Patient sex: M
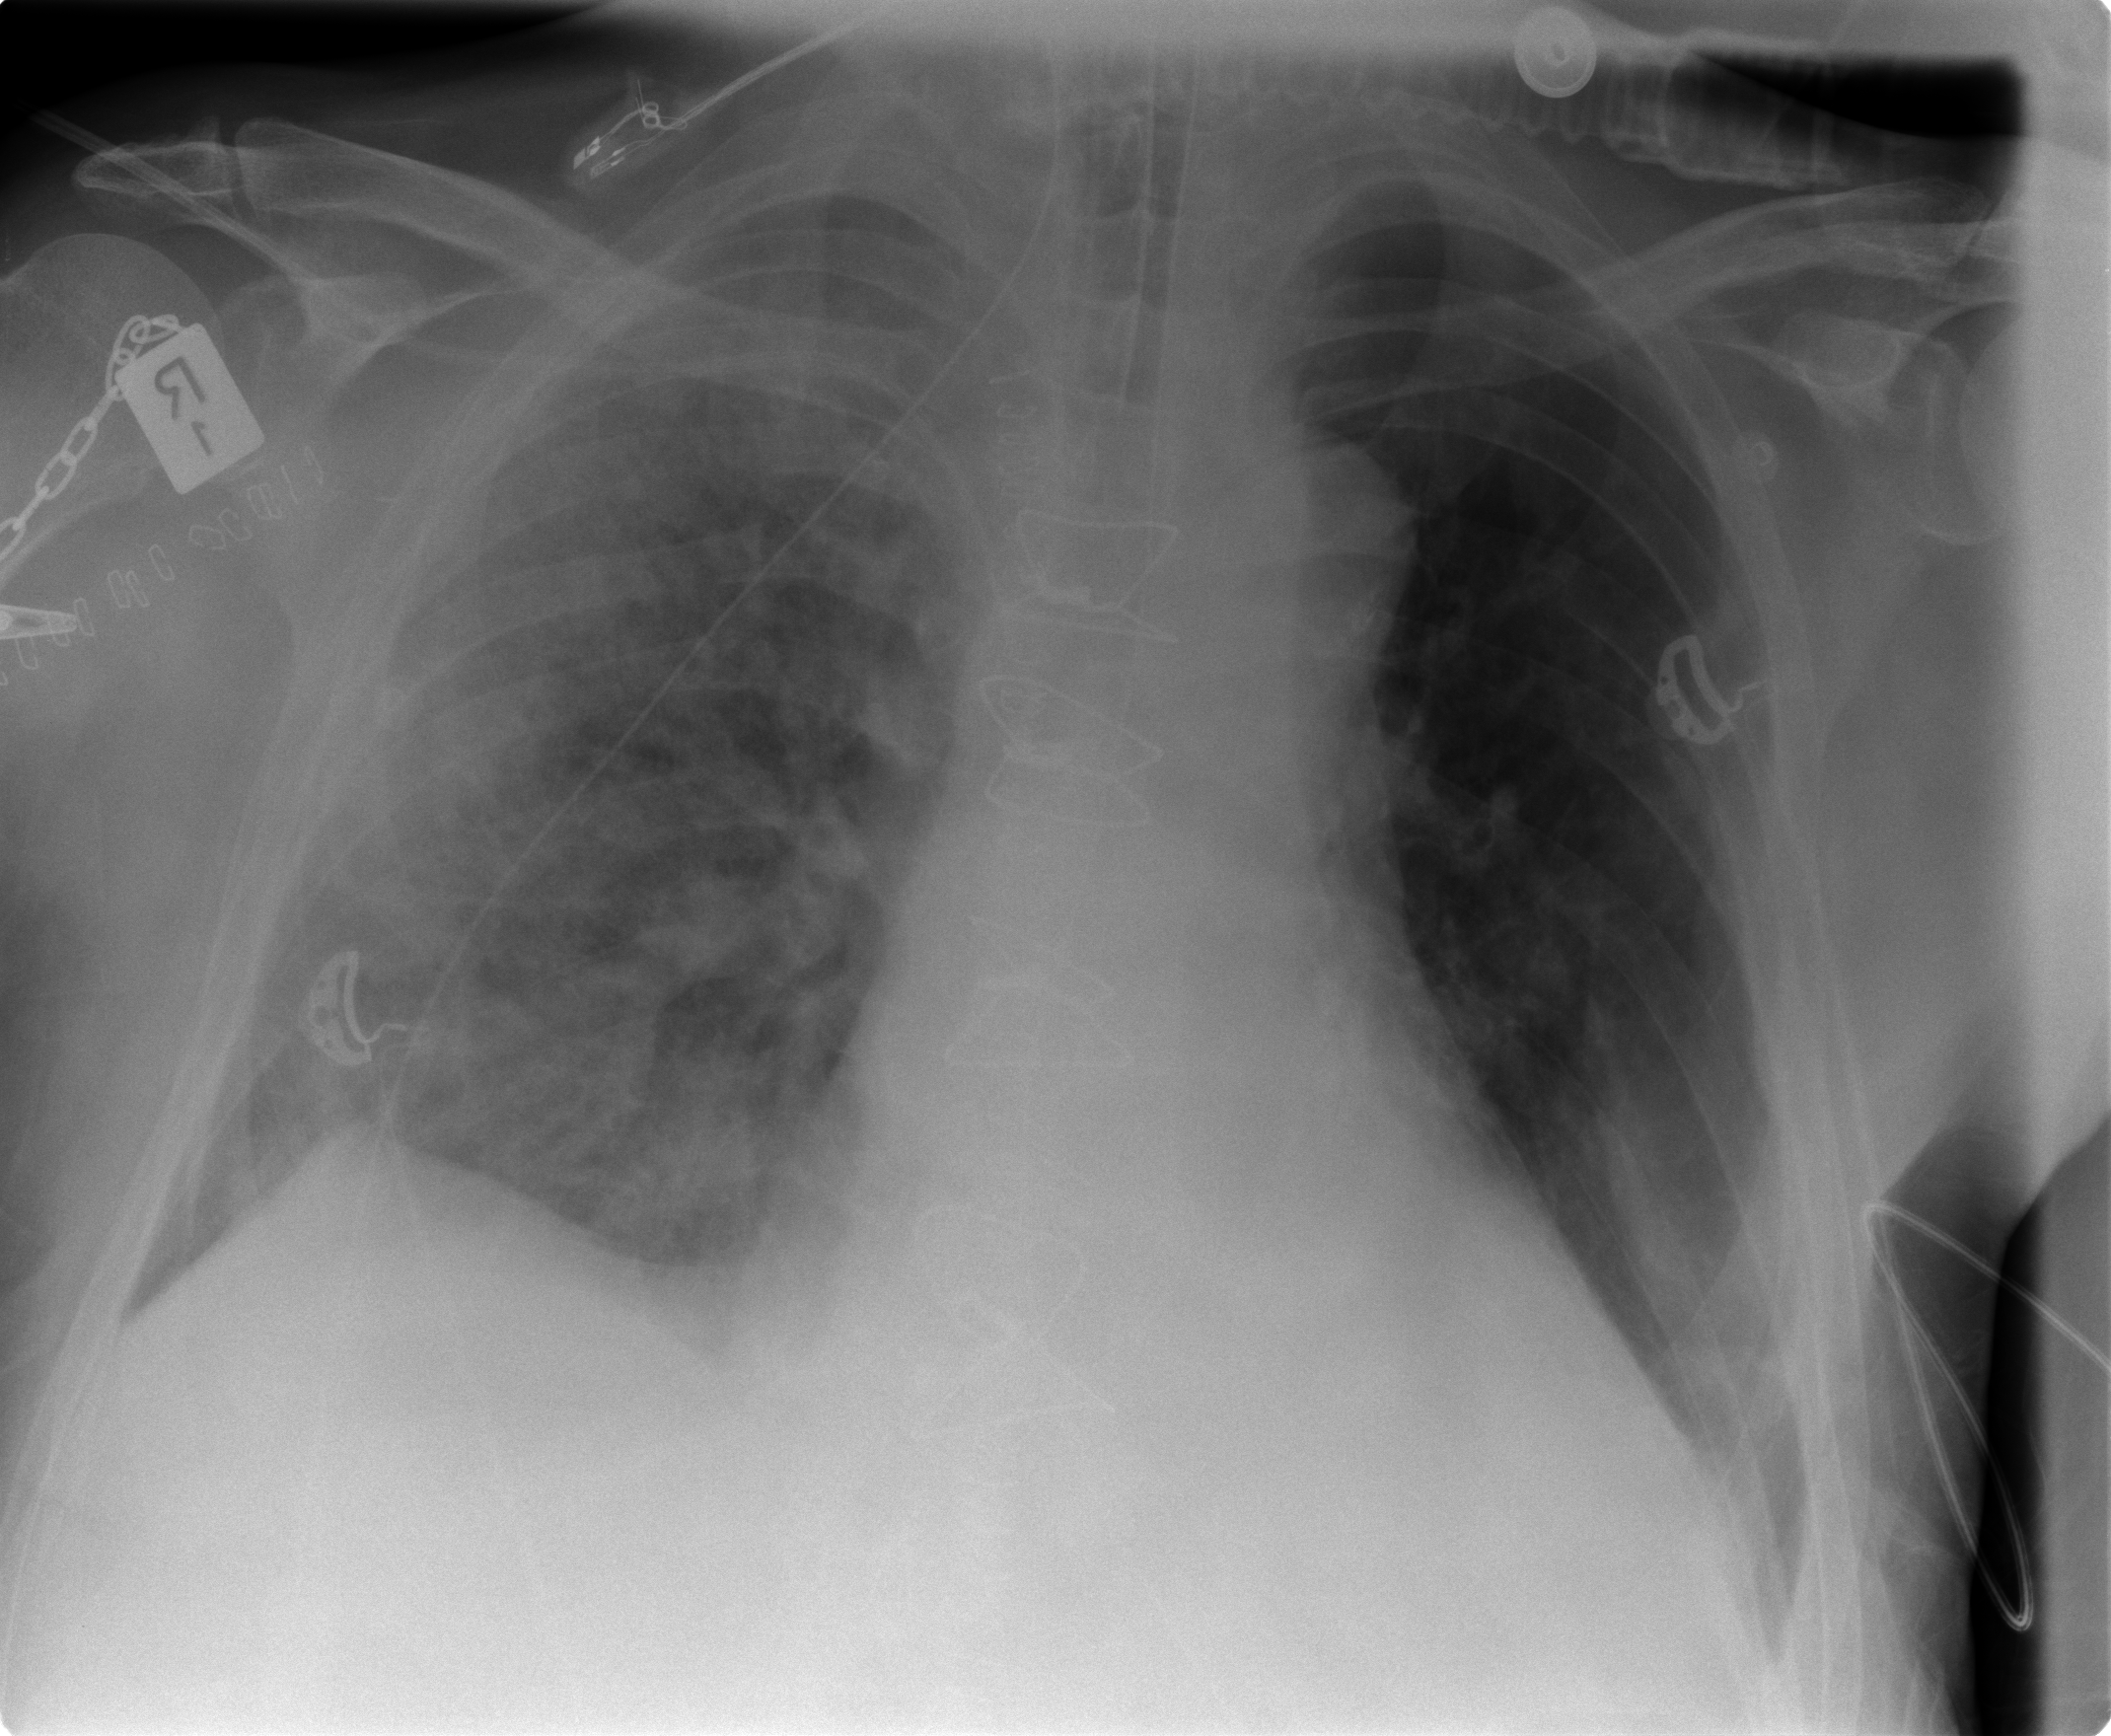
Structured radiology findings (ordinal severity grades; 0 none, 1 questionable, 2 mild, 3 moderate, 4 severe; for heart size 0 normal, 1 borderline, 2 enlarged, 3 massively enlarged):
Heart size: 2
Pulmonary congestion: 2
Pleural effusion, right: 0
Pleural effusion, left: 2
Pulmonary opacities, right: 3
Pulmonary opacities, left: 0
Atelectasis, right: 3
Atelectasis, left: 2